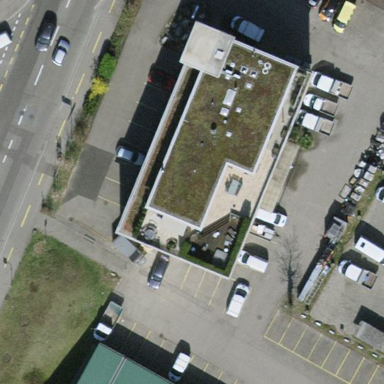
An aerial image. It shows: Industrial building.